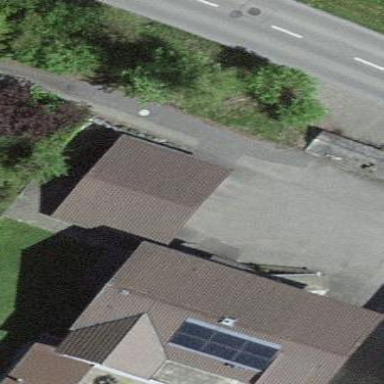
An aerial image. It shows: Shed building.